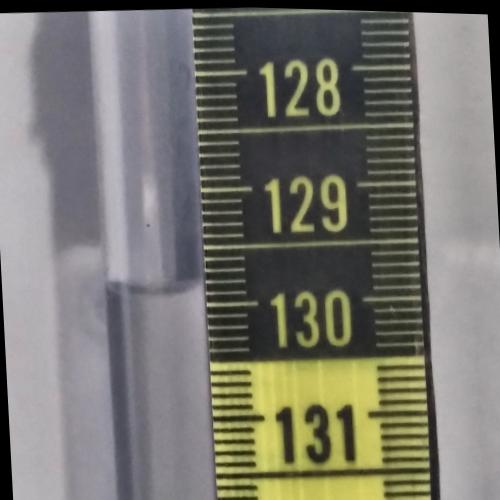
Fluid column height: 129.9 cm